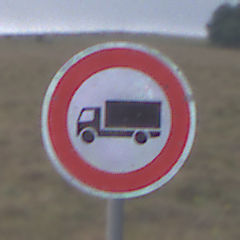
Verkehrszeichen: VerbotFuerKraftfahrzeugeUeberDreiKommaFuenfTonnen
Umgebung: Outdoor, Nature
Tageszeit: SunriseSunset
Wetter: Overcast
Licht: Natural
Jahreszeit: NotSpecified
Kontrast: LowContrast